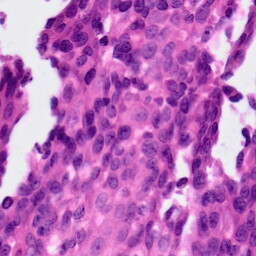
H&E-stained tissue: Ovarian